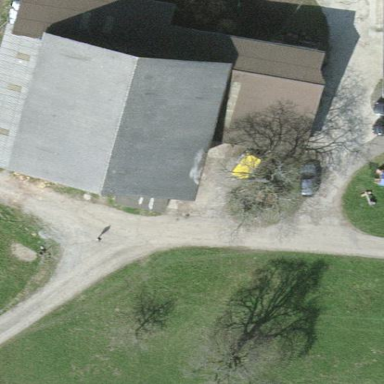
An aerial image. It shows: Farm building.